Question: in my swift iOS app i would create a storyboard with two views. I want use the page view controller element, so, with one left / right swipe, the user can change the actual view. How can I do this?
IMPORTANT! I have searched several time for tutorials in the web. I have only found schema which allow to change images in the same image view. I don't want to change the image in the same image in the same view; i want change the entire view. I attach a image, to better explain.
Thank in advance
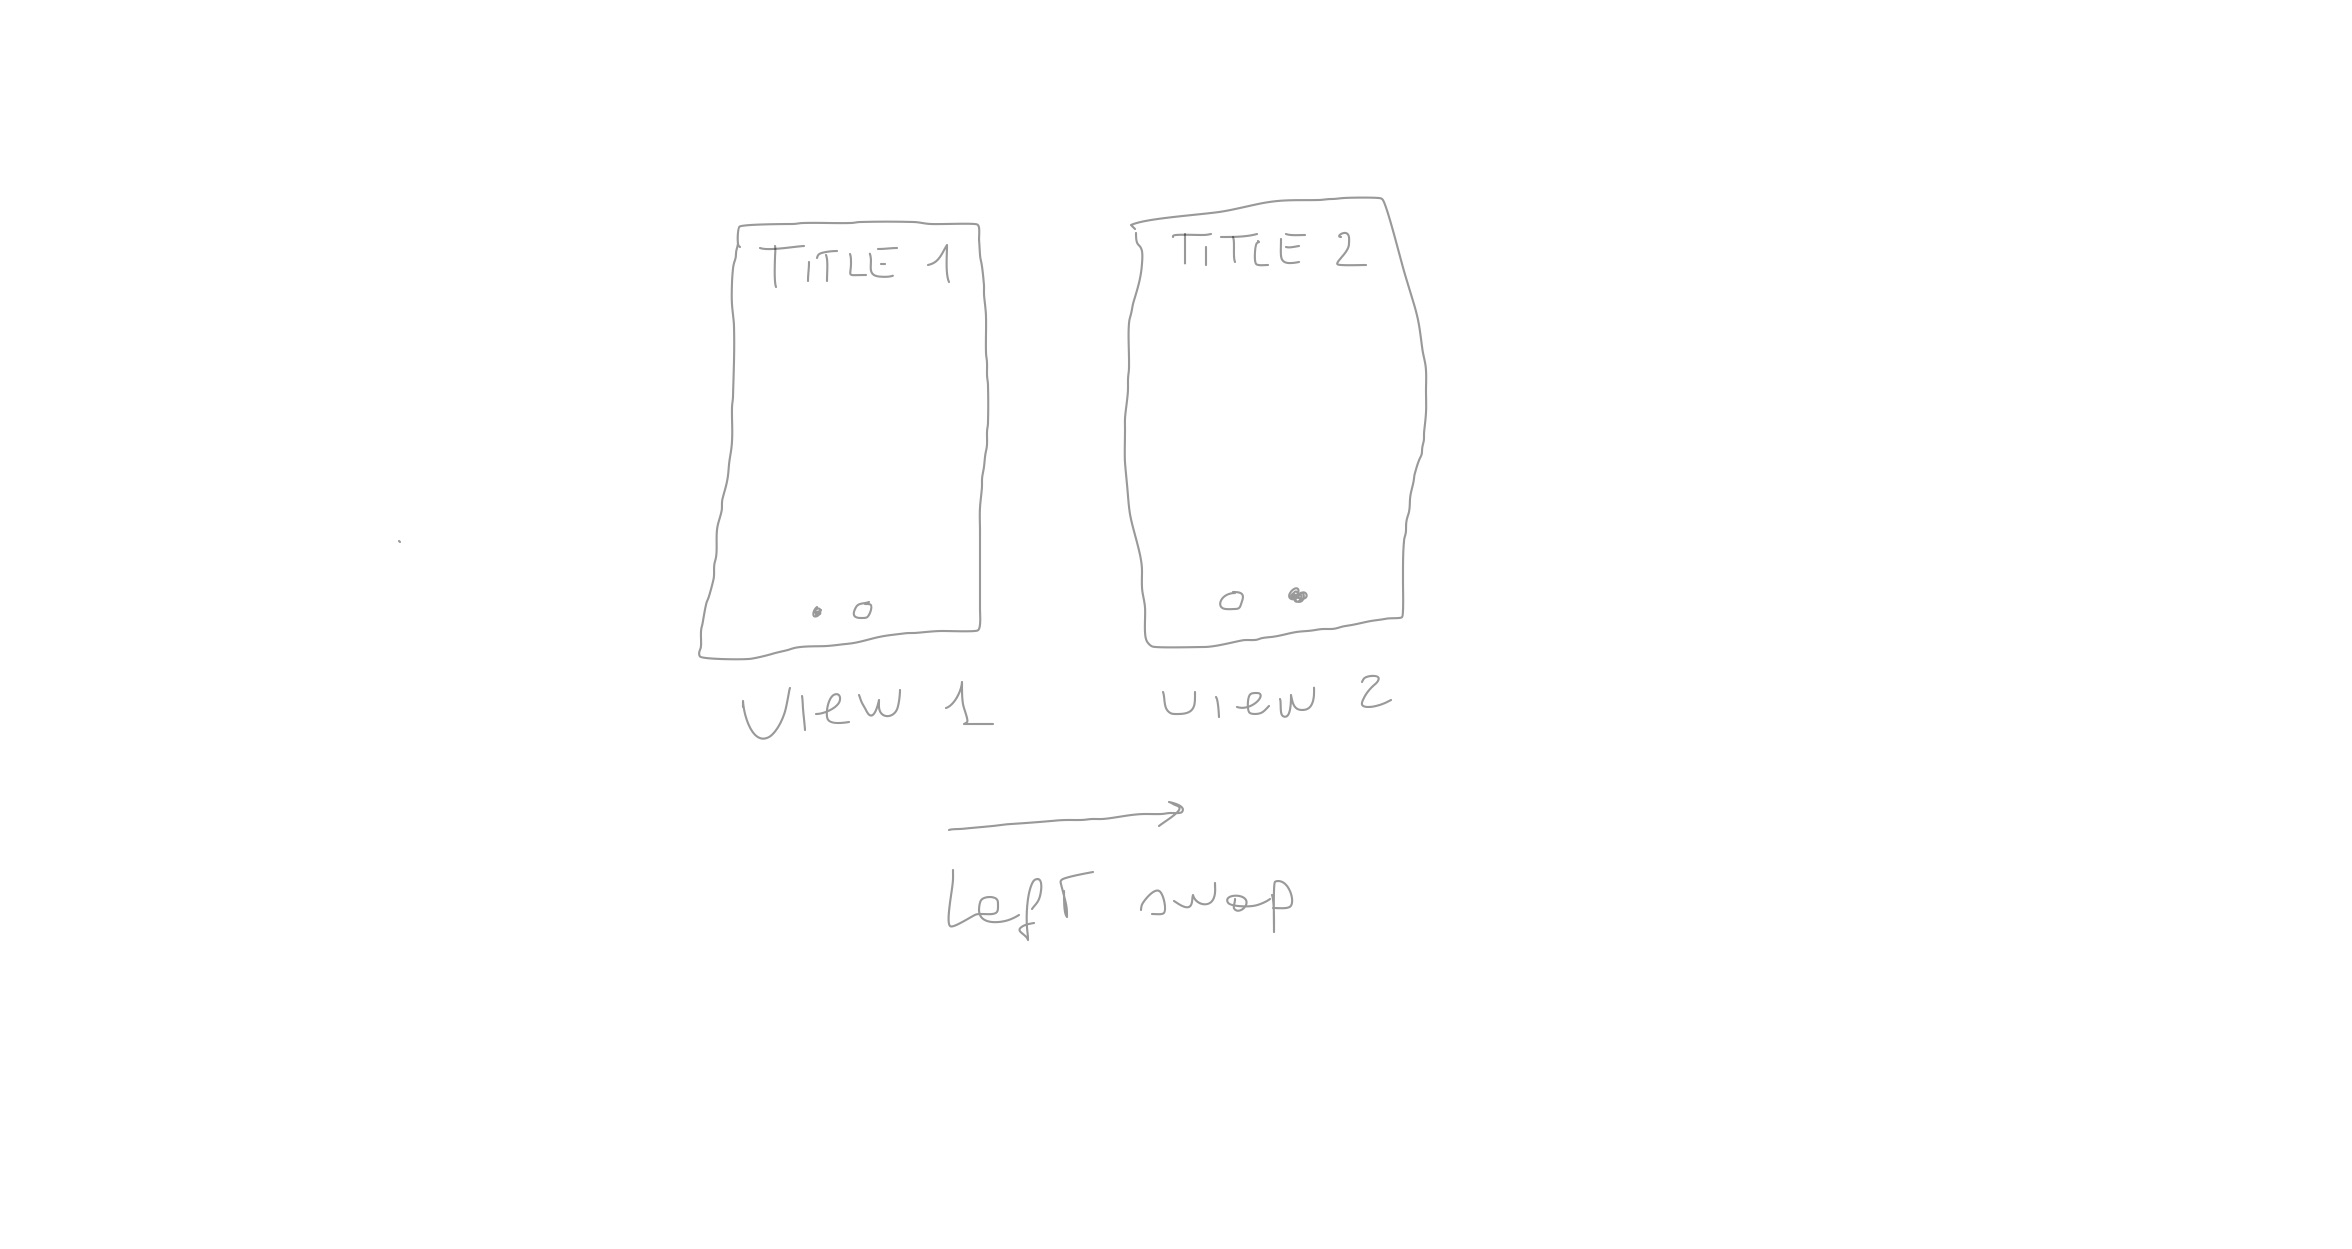
Answer: This explains how to create a paged view controller using storyboard:
1. Drag a UIPageViewController into storyboard and mark it as the initial view controller.
2. Then create a new UIPageViewController subclass - say call it TutorialPageViewController and assign it to the object you just dragged into storyboard.
3. Now drag in two new UIViewControllers into storyboard and create/assign a subclass for each, as you would do normally.
4. Give each of these two view controllers a Storyboard ID e.g RedViewController & GreenViewController.
5. Now add this code in your TutorialPageViewController which creates and shows the correct view controller when you swipe:
TutorialPageViewController:
'''
class TutorialPageViewController: UIPageViewController, UIPageViewControllerDataSource {
private(set) lazy var orderedViewControllers: [UIViewController] = {
return [self.newColoredViewController("RedViewController"),
self.newColoredViewController("GreenViewController")]
}()
private func newColoredViewController(color: String) -> UIViewController {
return UIStoryboard(name: "Main", bundle: nil) .
instantiateViewControllerWithIdentifier("\(color)ViewController")
}
override func viewDidLoad() {
super.viewDidLoad()
dataSource = self
if let firstViewController = orderedViewControllers.first {
setViewControllers([firstViewController],
direction: .Forward,
animated: true,
completion: nil)
}
}
func pageViewController(pageViewController: UIPageViewController,
viewControllerBeforeViewController viewController: UIViewController) -> UIViewController? {
guard let viewControllerIndex = orderedViewControllers.indexOf(viewController) else {
return nil
}
let previousIndex = viewControllerIndex - 1
guard previousIndex >= 0 else {
return nil
}
guard orderedViewControllers.count > previousIndex else {
return nil
}
return orderedViewControllers[previousIndex]
}
func pageViewController(pageViewController: UIPageViewController,
viewControllerAfterViewController viewController: UIViewController) -> UIViewController? {
guard let viewControllerIndex = orderedViewControllers.indexOf(viewController) else {
return nil
}
let nextIndex = viewControllerIndex + 1
let orderedViewControllersCount = orderedViewControllers.count
guard orderedViewControllersCount != nextIndex else {
return nil
}
guard orderedViewControllersCount > nextIndex else {
return nil
}
return orderedViewControllers[nextIndex]
}
}
'''
See the article for more details and a tutorial on this.
<URL>
Read from point 7 on this part 2 article that shows how to add a UIPageControl and change the dots on swipe:
<URL>
'''
@IBOutlet weak var pageControl: UIPageControl!
func tutorialPageViewController(tutorialPageViewController: TutorialPageViewController,
didUpdatePageCount count: Int) {
pageControl.numberOfPages = count
}
func tutorialPageViewController(tutorialPageViewController: TutorialPageViewController,
didUpdatePageIndex index: Int) {
pageControl.currentPage = index
}
'''